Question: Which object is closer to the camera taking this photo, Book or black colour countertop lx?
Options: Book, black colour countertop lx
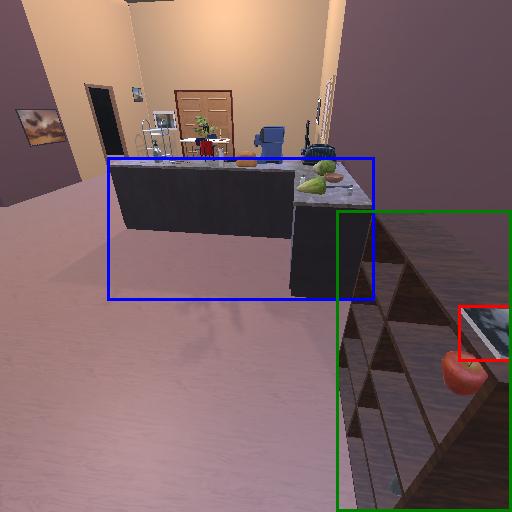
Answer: Book